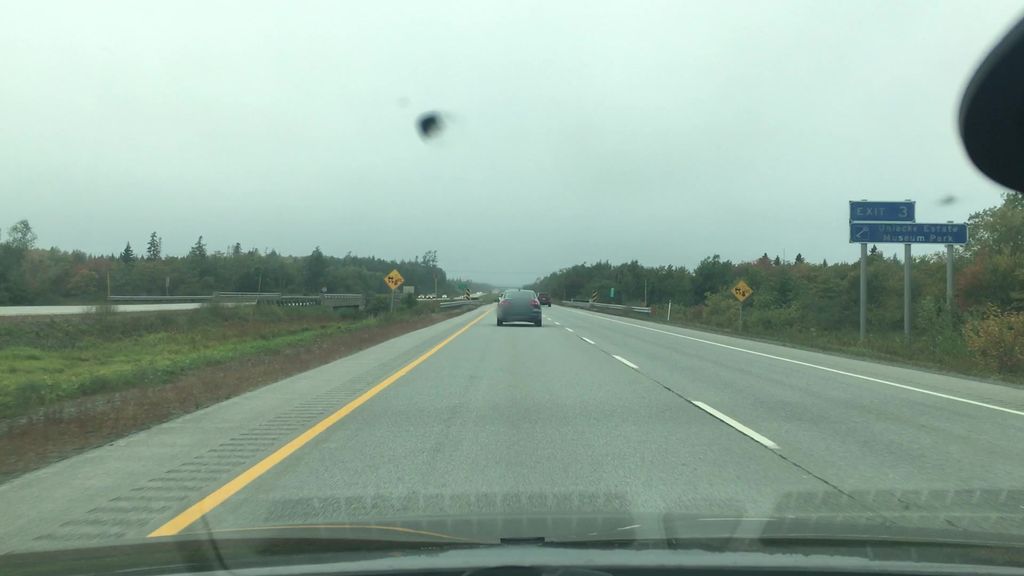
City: halifax